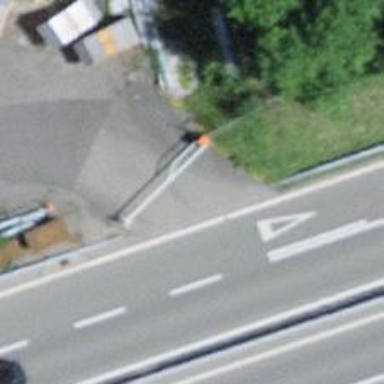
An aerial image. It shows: Lift gate barrier.